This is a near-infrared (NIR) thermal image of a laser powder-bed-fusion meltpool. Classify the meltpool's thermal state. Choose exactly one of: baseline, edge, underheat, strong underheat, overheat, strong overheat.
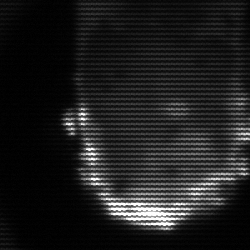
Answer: baseline